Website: home-depot
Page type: stored-credit-cards
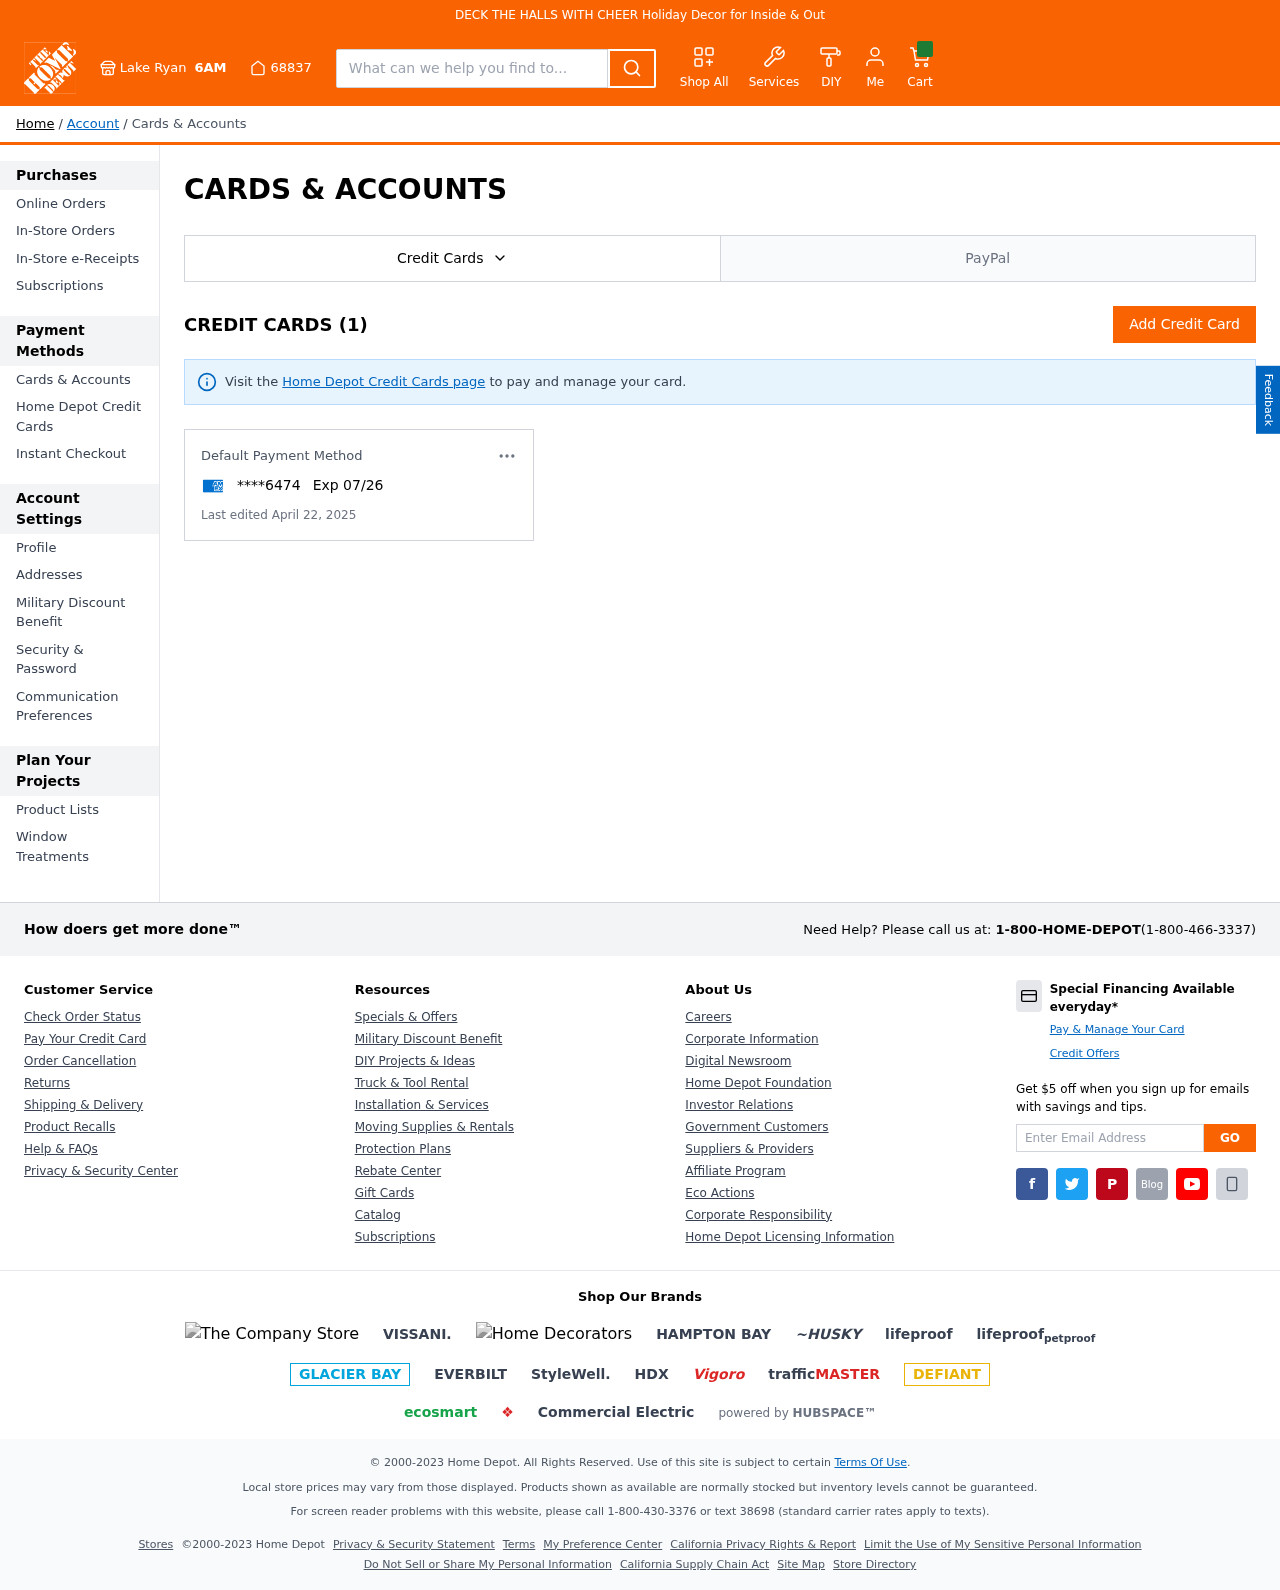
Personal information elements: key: PII_CARD_EXPIRY
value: Exp 07/26
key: PII_CARD_LAST4
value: ****6474
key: PII_CITY
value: Lake Ryan
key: PII_POSTCODE
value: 68837
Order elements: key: ORDER_DATE
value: April 22, 2025
Search elements: key: HEADER_SEARCH
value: What can we help you find to...